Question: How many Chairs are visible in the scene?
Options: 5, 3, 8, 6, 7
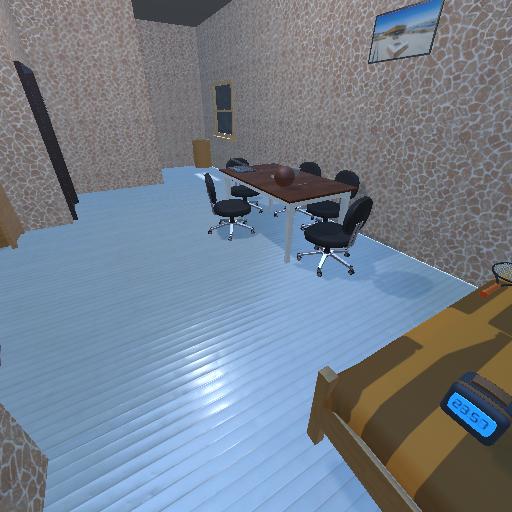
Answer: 5